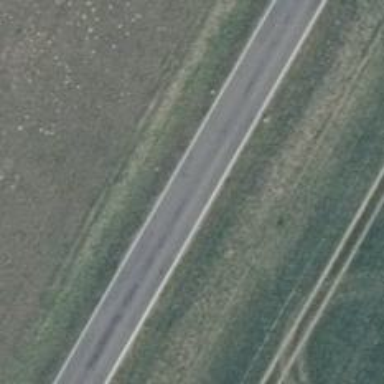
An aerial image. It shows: Secondary road with asphalt surface.